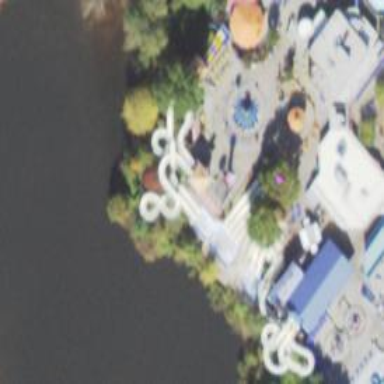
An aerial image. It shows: Water slide attraction.